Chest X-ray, AP view. Patient: 38 years old, sex M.
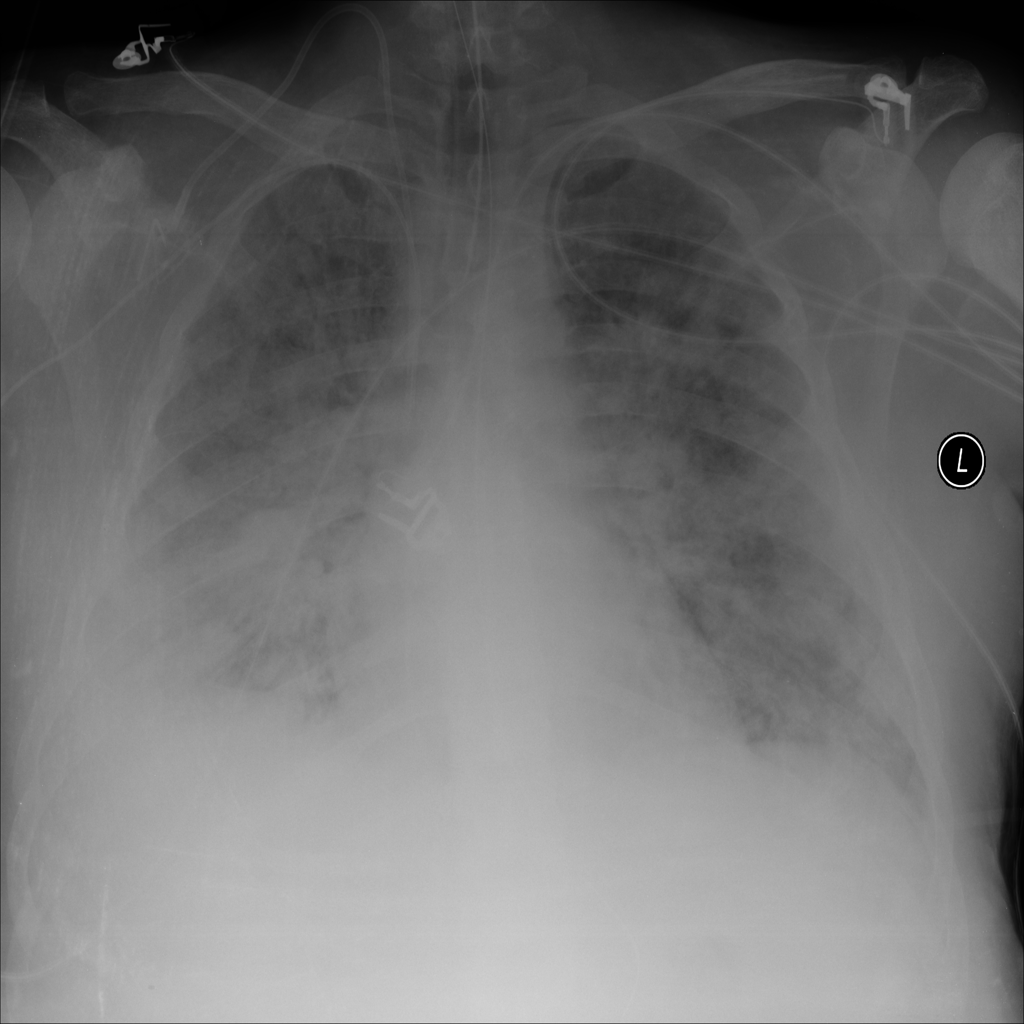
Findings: Effusion, Pleural_Thickening